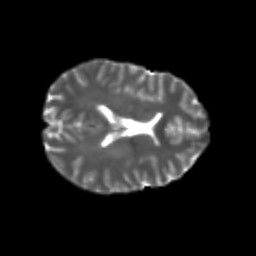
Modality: T2w
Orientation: axial
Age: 24
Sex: female
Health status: healthy
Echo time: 0.074 s